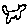
Label: cat